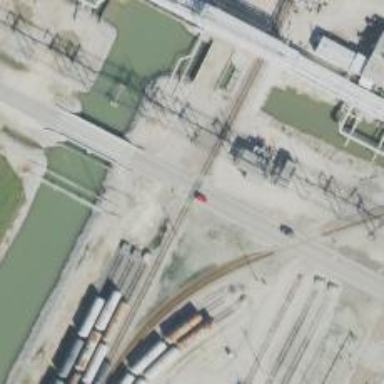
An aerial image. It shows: Railway level crossing.